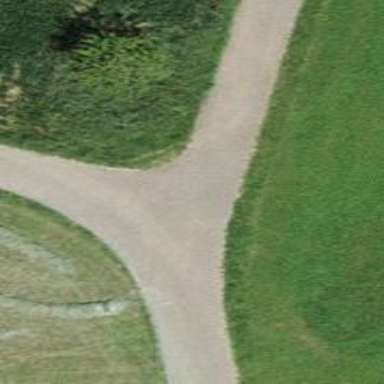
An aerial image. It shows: Gravel track with Grade 3 quality.